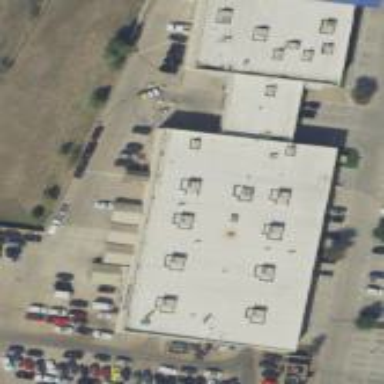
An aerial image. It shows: Car shop building.